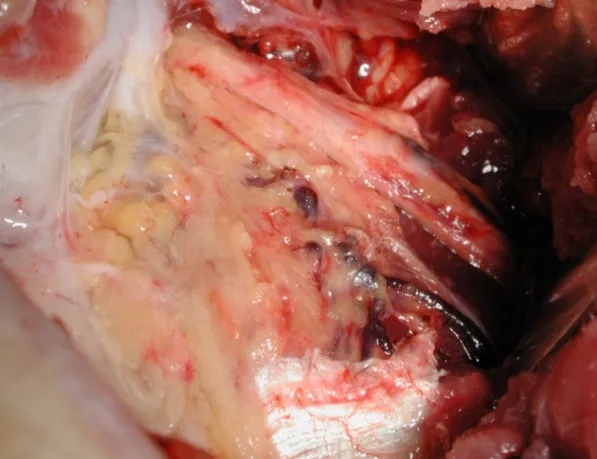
A completely decompressed Posterior Interosseous Nerve with resection of the oedamatous soft-tissues. Peri-neural blood vessels are seen to have re-appeared.
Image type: medical_photograph (other_medical_photograph)